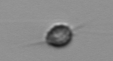
Label: Acanthoica_quattrospina